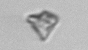
Label: detritus_transparent